Question: I need to write a SQL(or a SQL function) to check if a Postgres item contains a slice of the item. I'll just call this item 'Item'. So basically 'Item' looks like this:

The size of e1 is always the same as e2.
Now here comes 2 arrays, I'll just call them a1 and a2, which looks like this.
'{b,c,d}', '{2,3,4}'.
The values in e2(a2) have to match exact the same index as in e1(a1), so in this example both the 1st and the 4th items in the table will match, but not the 2nd or the 3rd. So if 2 arrays are '{c,d}', '{3,4}', then the 1st, the 3rd and the 4th items will match.
I have no idea how to do this, do I need to use something like generate_series() to generate all possible slice of the item and then check? I am a bit confused now.
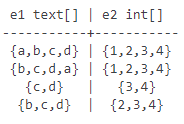
Answer: The function returns an index in the array 'arr' of the subarray 'sub', or 0 if 'arr' does not contain 'sub':
'''
create or replace function index_of_subarray(arr anyarray, sub anyarray)
returns integer language plpgsql immutable as $$
begin
for i in 1 .. cardinality(arr)- cardinality(sub)+ 1 loop
if arr[i:i+ cardinality(sub)- 1] = sub then
return i;
end if;
end loop;
return 0;
end $$;
'''
Use:
'''
with my_table(e1, e2) as (
values
('{a,b,c,d}'::text[], '{1,2,3,4}'::int[]),
('{b,c,d,a}', '{1,2,3,4}'),
('{c,d}', '{3,4}'),
('{b,c,d}', '{2,3,4}')
)
select e1, e2
from my_table
where index_of_subarray(e1, '{b,c,d}') > 0
and index_of_subarray(e1, '{b,c,d}') = index_of_subarray(e2, '{2,3,4}')
e1 | e2
-----------+-----------
{a,b,c,d} | {1,2,3,4}
{b,c,d} | {2,3,4}
(2 rows)
'''